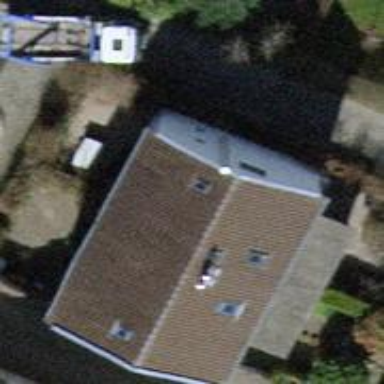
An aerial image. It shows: House with gabled roof oriented across.